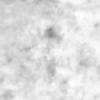
Label: no_change